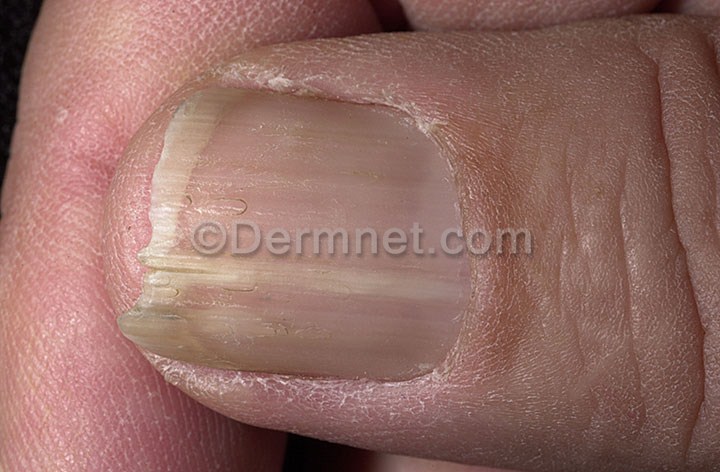
Disease: Nail Fungus and other Nail Disease